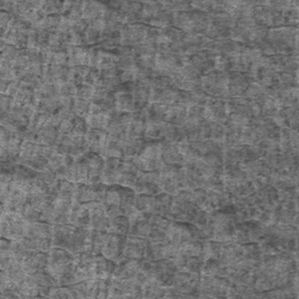
Label: frost